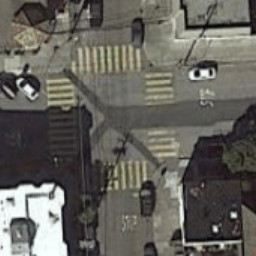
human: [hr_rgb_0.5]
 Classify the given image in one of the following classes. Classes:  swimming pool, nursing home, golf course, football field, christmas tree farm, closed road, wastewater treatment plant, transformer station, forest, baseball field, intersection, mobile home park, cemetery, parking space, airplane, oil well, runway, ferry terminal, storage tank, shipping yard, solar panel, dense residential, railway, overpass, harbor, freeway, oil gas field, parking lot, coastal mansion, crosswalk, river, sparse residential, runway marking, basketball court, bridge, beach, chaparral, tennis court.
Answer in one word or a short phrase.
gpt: crosswalk